Question: Im working on an app in which i want to fire local-notification on time set by user im just facing problem in getting correct time , So what im doing is this:
'''
NSDateFormatter *current = [[NSDateFormatter alloc] init];
[current setLocale:[[NSLocale alloc] initWithLocaleIdentifier:@"en_US_POSIX"]];
[current setDateFormat:@"HH:MM:SS"];
NSDate *systemTime = [NSDate date];
[current setTimeZone:[NSTimeZone systemTimeZone]];
NSLog(@"Current time %@" ,[current stringFromDate:systemTime]);
temp = [timeSetter date];//this temp is NSDATE object
NSLog(@"USer time %@" ,[current stringFromDate:temp]);
value = [temp timeIntervalSinceDate:systemTime];//This value is Nstimeinterval instance/obj.
'''
And when im printing this through NSLog these are the results which i've recieved
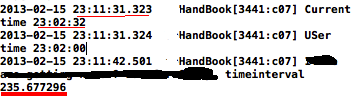
Answer: I just ran your code, and reproduced a similar result. Your problem is with the '-setDateFormat:' method - it should be '[current setDateFormat:@"HH:mm:ss"]' - this works OK for me.
In date format strings M = month (02 = February), m = minute, S = fractions of a second and s = seconds.
If you look at the Apple documentation on <URL>